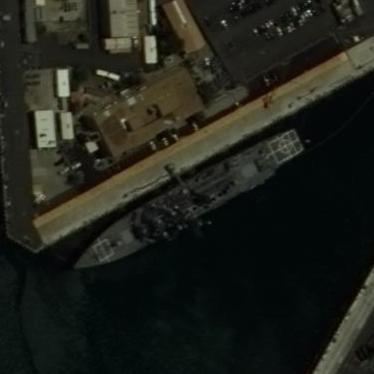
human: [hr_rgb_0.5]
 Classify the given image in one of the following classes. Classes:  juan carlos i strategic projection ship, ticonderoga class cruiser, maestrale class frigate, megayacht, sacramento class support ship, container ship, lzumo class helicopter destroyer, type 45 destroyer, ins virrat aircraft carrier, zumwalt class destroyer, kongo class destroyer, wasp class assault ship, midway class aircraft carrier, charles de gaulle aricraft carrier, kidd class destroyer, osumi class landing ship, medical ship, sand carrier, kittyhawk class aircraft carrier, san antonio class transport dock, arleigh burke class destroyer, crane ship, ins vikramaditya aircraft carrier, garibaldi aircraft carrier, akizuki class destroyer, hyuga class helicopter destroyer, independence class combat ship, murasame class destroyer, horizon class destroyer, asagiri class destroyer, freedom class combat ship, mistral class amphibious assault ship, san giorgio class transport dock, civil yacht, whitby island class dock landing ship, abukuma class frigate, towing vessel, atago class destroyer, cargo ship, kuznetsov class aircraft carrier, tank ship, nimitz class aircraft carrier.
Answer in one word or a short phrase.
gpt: Arleigh Burke class destroyer